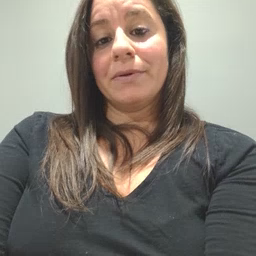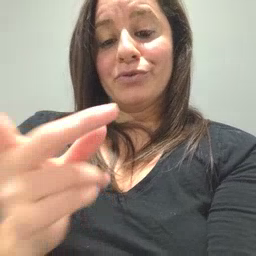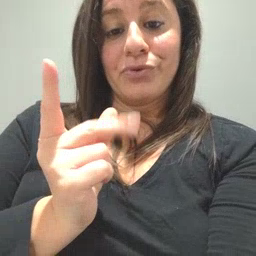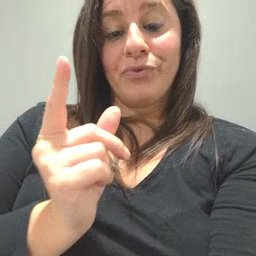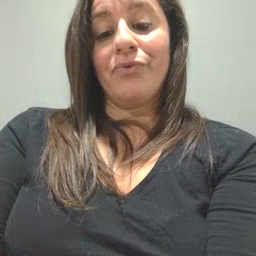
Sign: dog